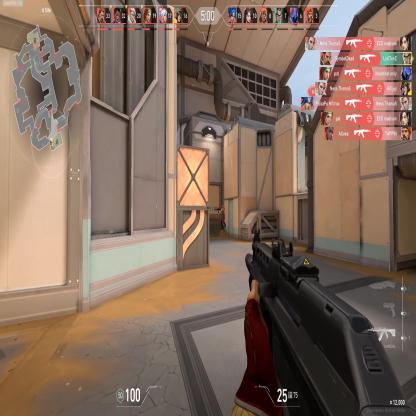
Label: enemy